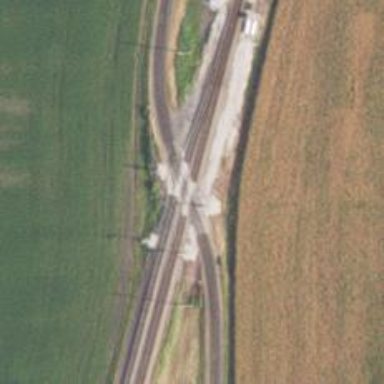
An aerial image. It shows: Railway track.